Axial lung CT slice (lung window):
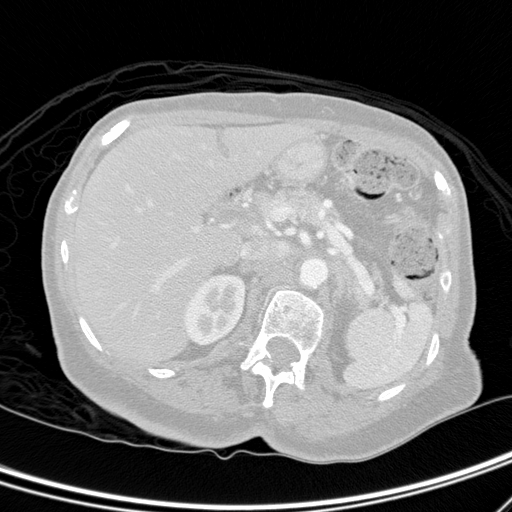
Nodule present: no